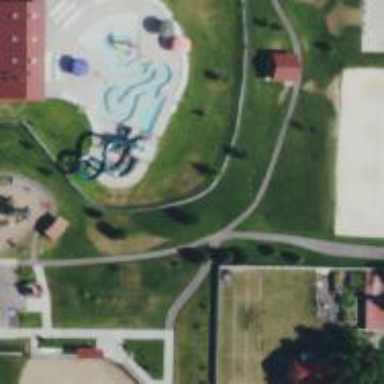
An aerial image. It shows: Water slide attraction.